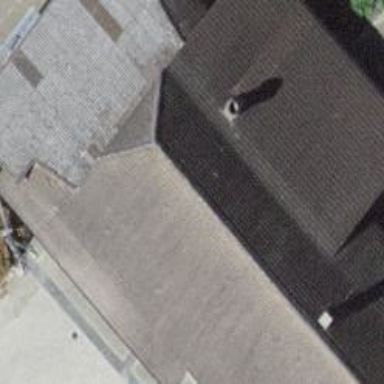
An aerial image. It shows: Farm building.